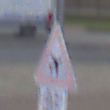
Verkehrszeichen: FlugbetriebLinks
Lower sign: ZeitangabenMitBeschraenkungAufWochentage9
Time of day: MorningAfternoon
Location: Outdoor (Urban)
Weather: PartlyCloudy
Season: NotSpecified
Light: Natural